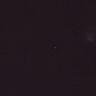
Metastatic tissue present: no